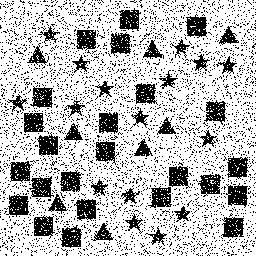
Squares: 24
Triangles: 8
Stars: 16
Total shapes: 48